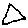
Label: triangle